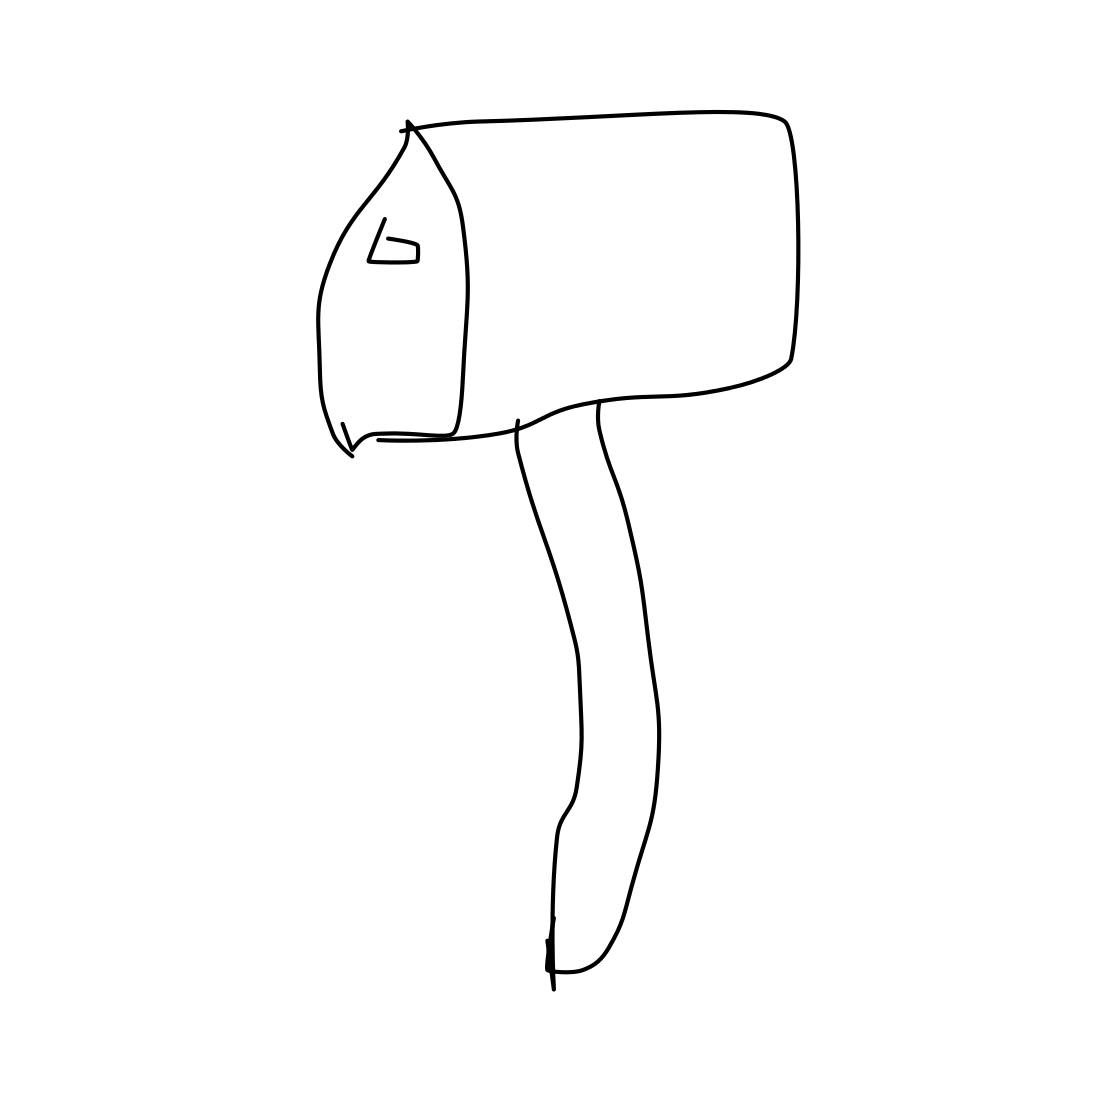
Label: mailbox